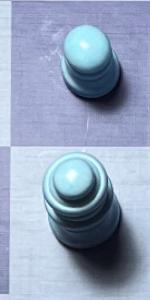
Label: Queen_White